Aerial crown-view tile of a tropical tree (Barro Colorado Island, Panama), acquired 20240813:
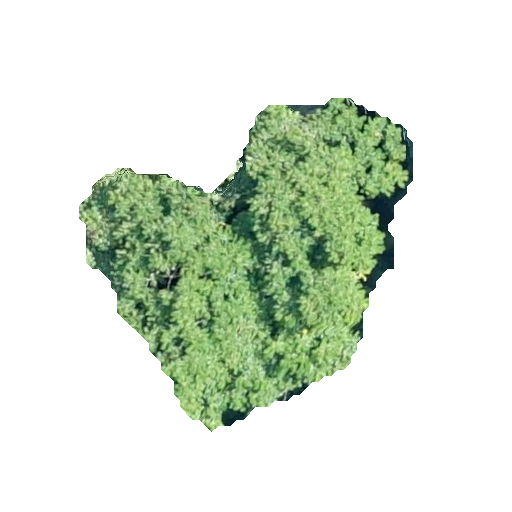
Species: Trattinnickia aspera
GBIF accepted scientific name: Trattinnickia aspera
Crown area: 103.115 m²